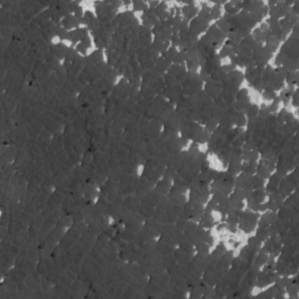
Label: frost